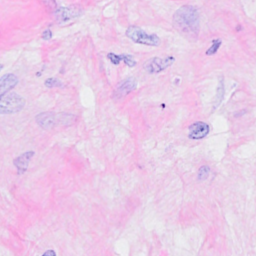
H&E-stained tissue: Breast